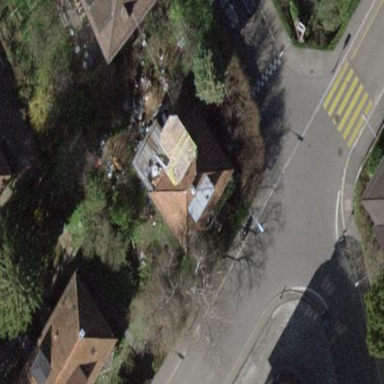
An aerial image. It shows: Detached building with hipped roof shape.